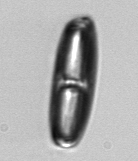
Label: Ephemera